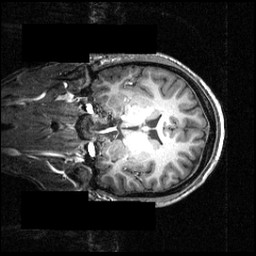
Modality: T1w
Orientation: coronal
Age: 23
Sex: male
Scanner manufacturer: siemens
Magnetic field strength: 3.951 T
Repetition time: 1.5 s
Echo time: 0.00335 s